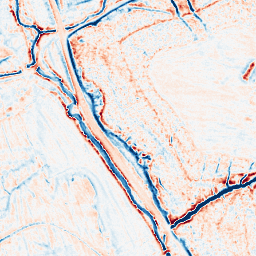
Category: edge_preserving
Decomposition family: anisotropic_diffusion
Decomposition parameters: iterations: 50
kappa: 10
gamma: 0.05
Upsampling method: linear_exact
Upsampling parameters: scale: 4
Upsampling scale: 4